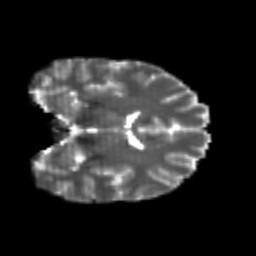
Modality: T2w
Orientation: coronal
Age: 23
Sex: male
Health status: healthy
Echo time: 0.074 s